Interaction volume radius: 5 \u00c5
Interaction volume height: 50 \u00c5
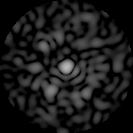
Disorder parameter: 0.8345